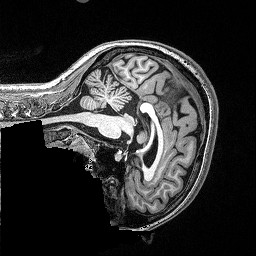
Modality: T1w
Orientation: sagittal
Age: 30
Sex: female
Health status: healthy
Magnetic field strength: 3 T
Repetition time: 2.53 s
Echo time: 0.00331 s